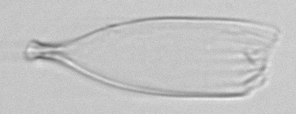
Label: Favella